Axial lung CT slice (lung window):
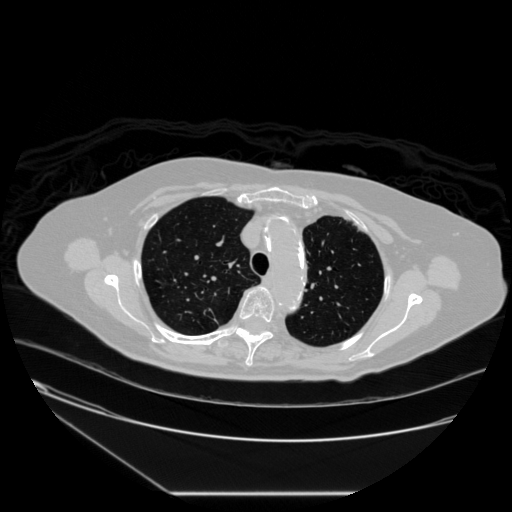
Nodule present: no